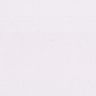
Metastatic tissue present: no